Question: I get the current bounds of a google map by calling:
'''
map.getBounds()
'''
This will return LatLngBounds. For example:
'''
((-26.574013562724005, -1.5375947819336488), (-25.230016040794602, 3.735842718066351))
'''
Is it possible to get the the new LatLng points if I want to increase the map bounds by a percentage (e.g. 1%) around the centre of the map.
I have tried multiplying every coordinate by 1.01 but this shifts the map and does not increase the bounds.
I want to use the increased box size to start caching markers, in order to save calls to the server when the user pans or zooms out.
The image below will explain better what needs to happen:

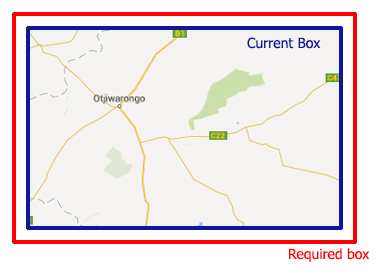
Answer: Based on <URL> 'getExtendedBounds' function you could use this one:
'''
function getExtendedBounds(map, overlay) {
//With _mapBoundsEnlargePixels we add some extra space surrounding the map
//change this value until you get the desired size
var _mapBoundsEnlargePixels = 500;
var projection = overlay.getProjection();
var bounds = angular.copy(map.getBounds());
// Turn the bounds into latlng.
var tr = new google.maps.LatLng(bounds.getNorthEast().lat(),
bounds.getNorthEast().lng());
var bl = new google.maps.LatLng(bounds.getSouthWest().lat(),
bounds.getSouthWest().lng());
// Convert the points to pixels and extend out
var trPix = projection.fromLatLngToDivPixel(tr);
trPix.x = trPix.x + _mapBoundsEnlargePixels;
trPix.y = trPix.y - _mapBoundsEnlargePixels;
var blPix = projection.fromLatLngToDivPixel(bl);
blPix.x = blPix.x - _mapBoundsEnlargePixels;
blPix.y = blPix.y + _mapBoundsEnlargePixels;
// Convert the pixel points back to LatLng
var ne = projection.fromDivPixelToLatLng(trPix);
var sw = projection.fromDivPixelToLatLng(blPix);
// Extend the bounds to contain the new bounds.
bounds.extend(ne);
bounds.extend(sw);
return bounds;
}
'''